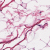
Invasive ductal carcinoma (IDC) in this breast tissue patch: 0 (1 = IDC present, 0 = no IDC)